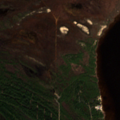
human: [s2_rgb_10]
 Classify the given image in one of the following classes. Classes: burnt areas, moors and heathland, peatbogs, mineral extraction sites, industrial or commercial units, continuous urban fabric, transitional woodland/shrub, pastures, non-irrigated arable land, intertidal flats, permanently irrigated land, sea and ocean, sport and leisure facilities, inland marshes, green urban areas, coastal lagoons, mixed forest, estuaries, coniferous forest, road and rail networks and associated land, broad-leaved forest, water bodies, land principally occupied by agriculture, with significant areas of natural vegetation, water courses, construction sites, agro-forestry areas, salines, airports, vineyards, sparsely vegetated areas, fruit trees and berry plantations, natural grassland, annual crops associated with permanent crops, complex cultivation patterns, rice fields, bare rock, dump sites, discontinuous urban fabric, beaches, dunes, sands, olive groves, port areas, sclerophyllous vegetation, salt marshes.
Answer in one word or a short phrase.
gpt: pastures, coniferous forest, mixed forest, sea and ocean